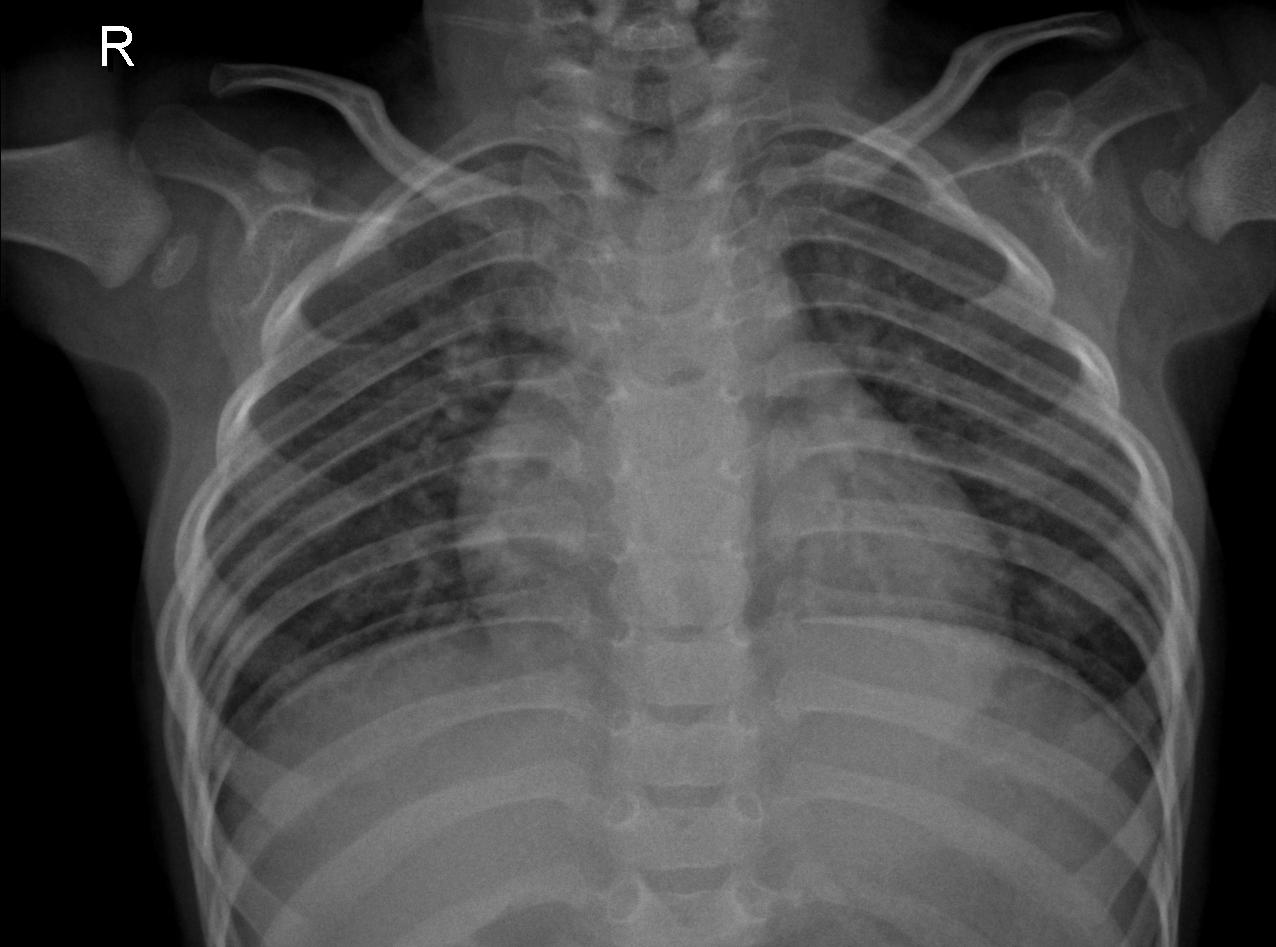
Diagnosis: PNEUMONIA